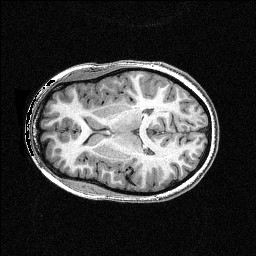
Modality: T1w
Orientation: axial
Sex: female
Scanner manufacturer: siemens
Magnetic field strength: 3 T
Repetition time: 2.3 s
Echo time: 0.00336 s